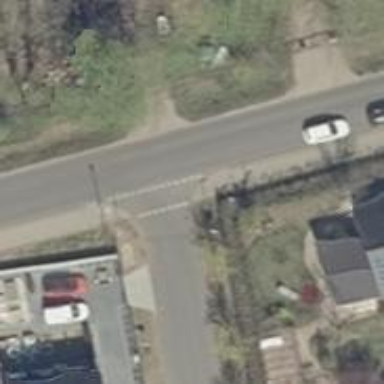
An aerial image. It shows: Road with "give way" sign.